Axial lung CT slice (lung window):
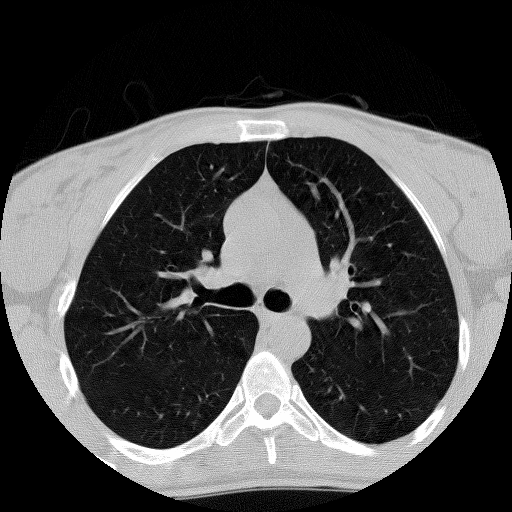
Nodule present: no